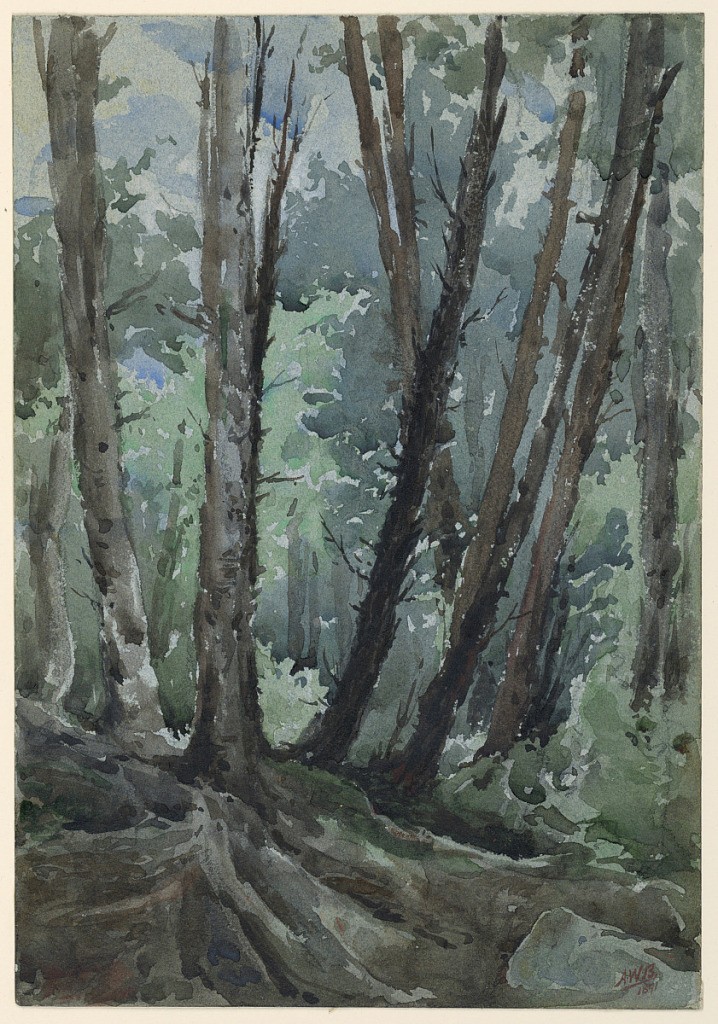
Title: Forest
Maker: Arnold William Brunner, American, 1857–1925
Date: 1891
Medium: Brush and watercolor on grey-green paper
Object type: Drawing
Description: A group of tall trees in the foreground, with thick foliage indicated in the distance.